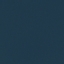
Land use / land cover: SeaLake